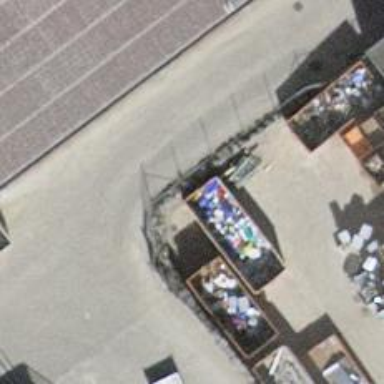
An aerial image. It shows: Recycling center for various types of waste.